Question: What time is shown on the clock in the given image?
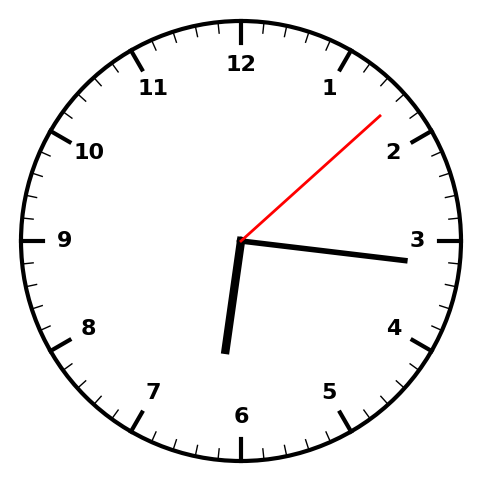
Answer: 06:16:08